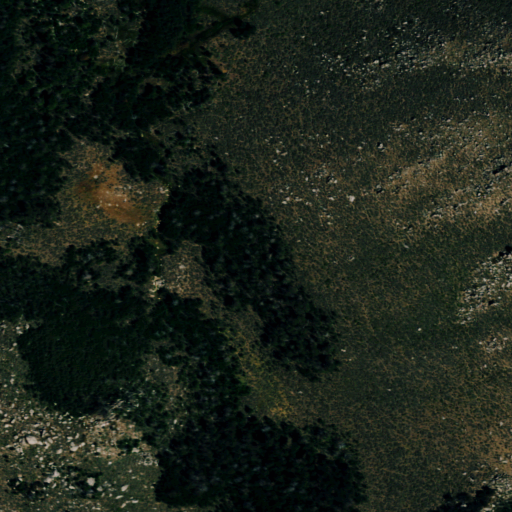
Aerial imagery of plain(s) in Nevada named Chicken Creek Meadow containing shrub, evergreen forest, and mixed forest